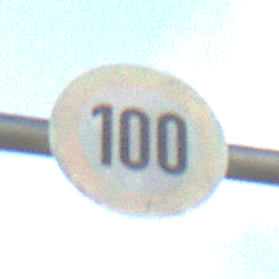
Verkehrszeichen: Geschwindigkeit100
Umgebung: Outdoor, Nature
Tageszeit: MorningAfternoon
Wetter: PartlyCloudy
Licht: Natural
Jahreszeit: NotSpecified
Kontrast: HighContrast